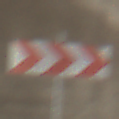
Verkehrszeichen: RichtungstafelnInKurvenGrossLinks
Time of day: Midday
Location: Roofed (Tunnel)
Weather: NotSpecified
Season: NotSpecified
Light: Natural